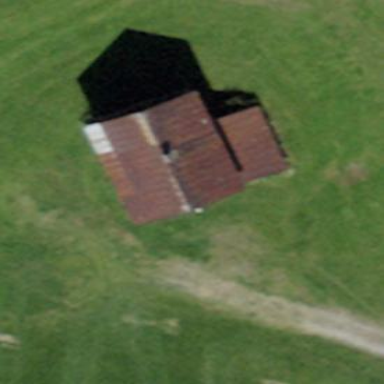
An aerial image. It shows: Rural barn.